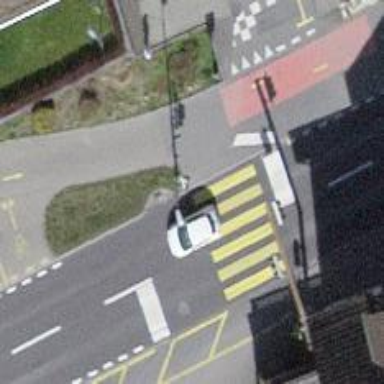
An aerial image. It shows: Crossing with zebra markings controlled by traffic signals.